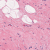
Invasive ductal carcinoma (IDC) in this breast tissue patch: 0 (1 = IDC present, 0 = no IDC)